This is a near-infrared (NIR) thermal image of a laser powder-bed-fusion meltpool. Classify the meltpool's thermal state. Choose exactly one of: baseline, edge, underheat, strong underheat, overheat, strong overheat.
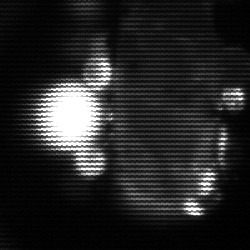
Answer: strong underheat